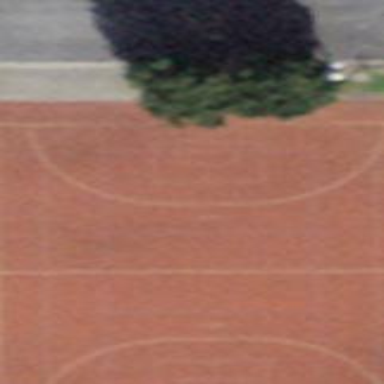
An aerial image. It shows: Basketball court in the leisure land pitch.